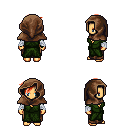
a pixel art fantasy rpg character, female body template, human, tanned skin, green robe, robe skirt, red pixie cut hairstyle, cloth hood, white cloth bandages, four views (front, back, left, right), 2x2 character sprite sheet, small pixel art, hard edges, no anti-aliasing